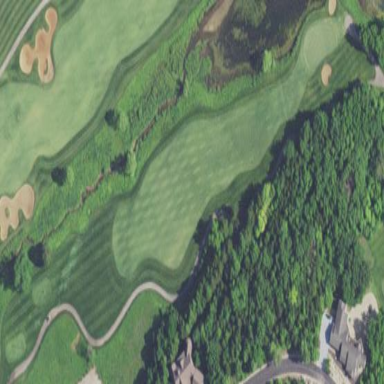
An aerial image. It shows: Area with grass used as rough in golf course.